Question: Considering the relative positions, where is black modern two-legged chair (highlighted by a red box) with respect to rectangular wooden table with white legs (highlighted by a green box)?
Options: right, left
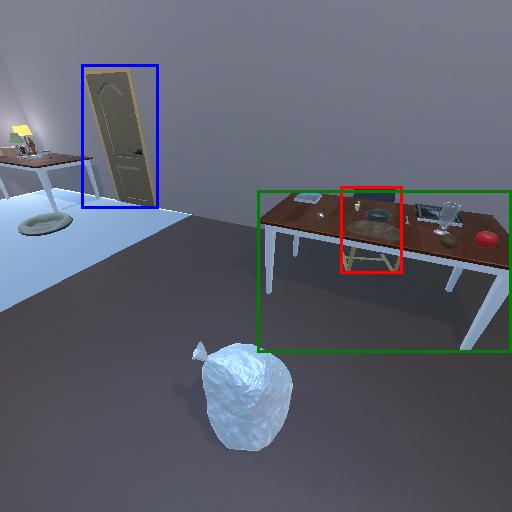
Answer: right